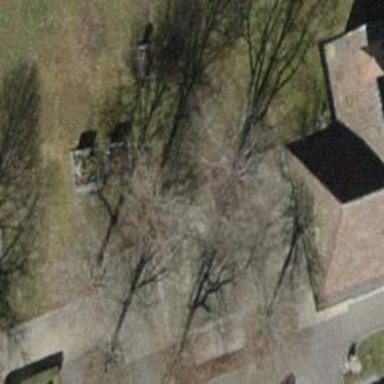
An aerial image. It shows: Brown bench.